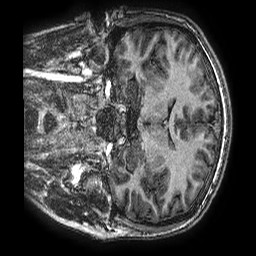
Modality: T1w
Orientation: coronal
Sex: male
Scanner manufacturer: ge
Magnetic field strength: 3 T
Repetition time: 0.00766 s
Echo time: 0.003476 s